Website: apple
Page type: customer-info-address
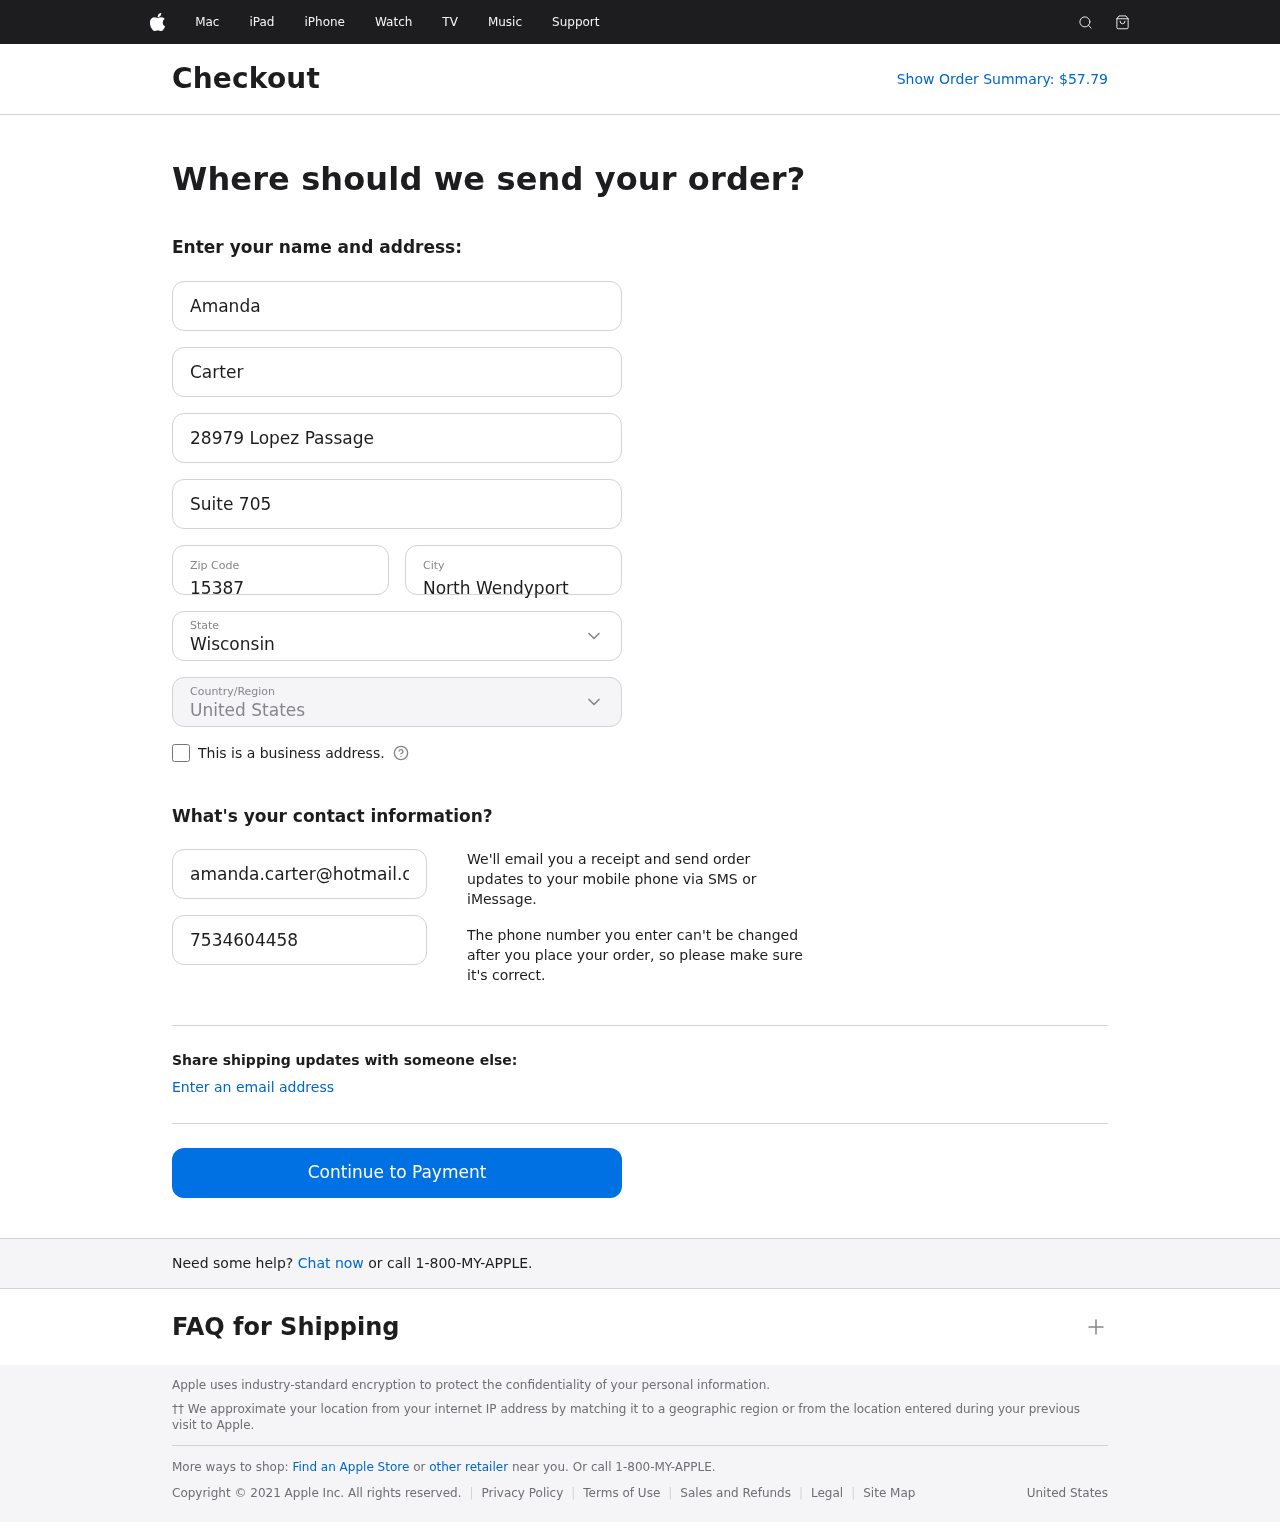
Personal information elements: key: PII_CITY
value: North Wendyport
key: PII_COUNTRY
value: United States
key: PII_EMAIL
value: amanda.carter@hotmail.com
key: PII_FIRSTNAME
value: Amanda
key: PII_LASTNAME
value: Carter
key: PII_PHONE
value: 7534604458
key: PII_POSTCODE
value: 15387
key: PII_STATE
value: Wisconsin
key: PII_STREET
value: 28979 Lopez Passage
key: PII_STREET2
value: Suite 705
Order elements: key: ORDER_TOTAL
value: Show Order Summary: $57.79